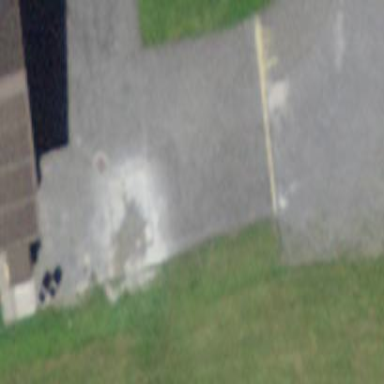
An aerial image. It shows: Helipad with asphalt surface.